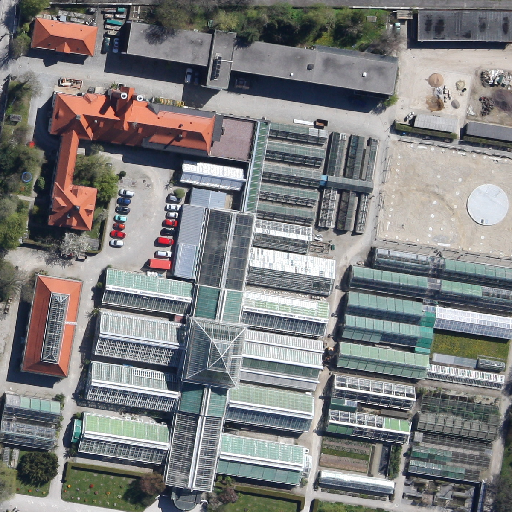
Referring expression: paved road along with tree